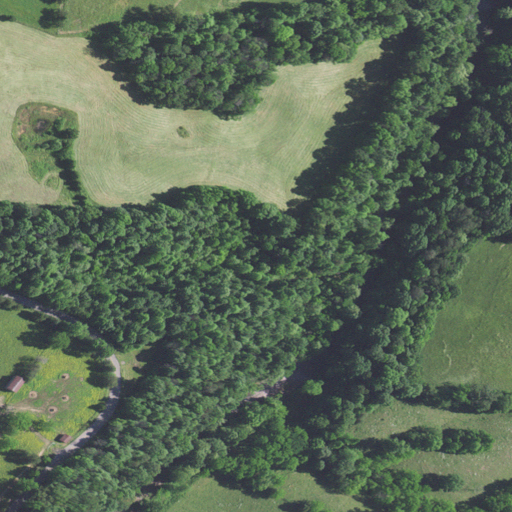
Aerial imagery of valley in Kentucky named Jennings Hollow containing deciduous forest, pasture, mixed forest, open development, and medium intensity development